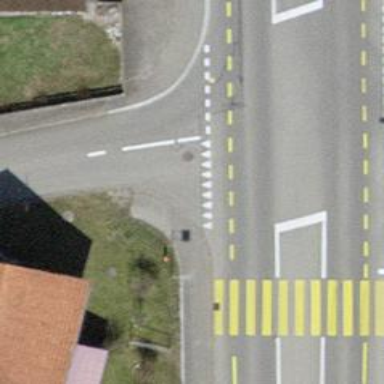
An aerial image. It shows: Road with "give way" sign.